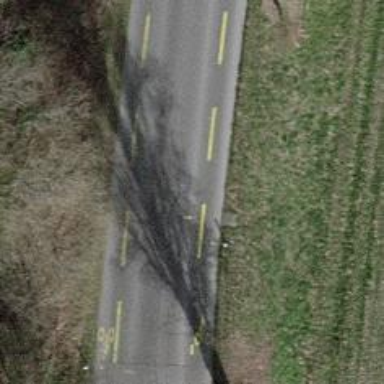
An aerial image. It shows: Secondary road with asphalt surface and dedicated cycle lane.